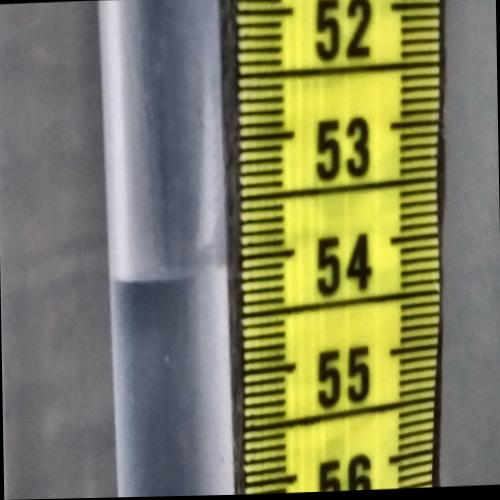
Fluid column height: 54.1 cm